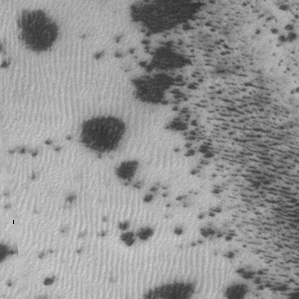
Label: frost